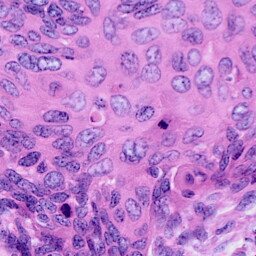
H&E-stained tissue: Cervix